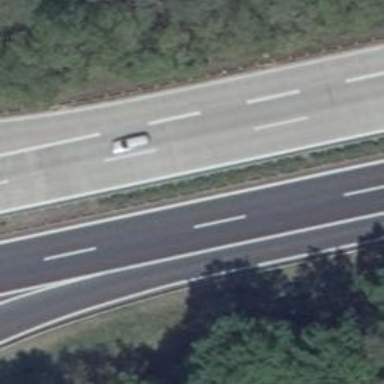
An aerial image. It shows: Motorway junction.